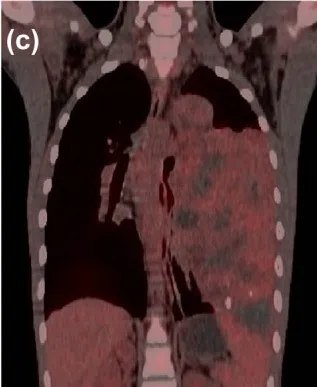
(c) Coronal PET/CT fusion image.
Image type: radiology (pet)